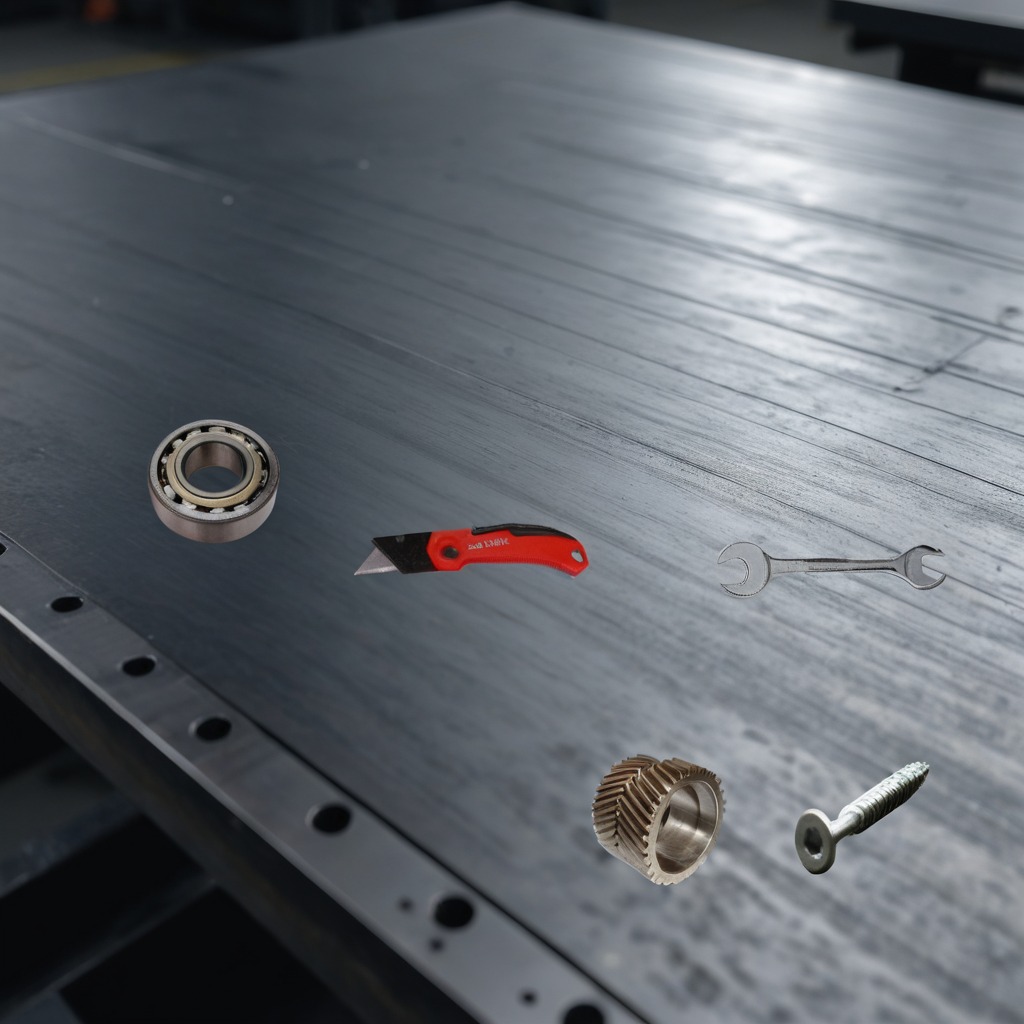
A metal ball bearing, a steel gear with teeth, a utility knife, a metal machine screw, and a wrench are lying on the cold steel table in a mining workshop.